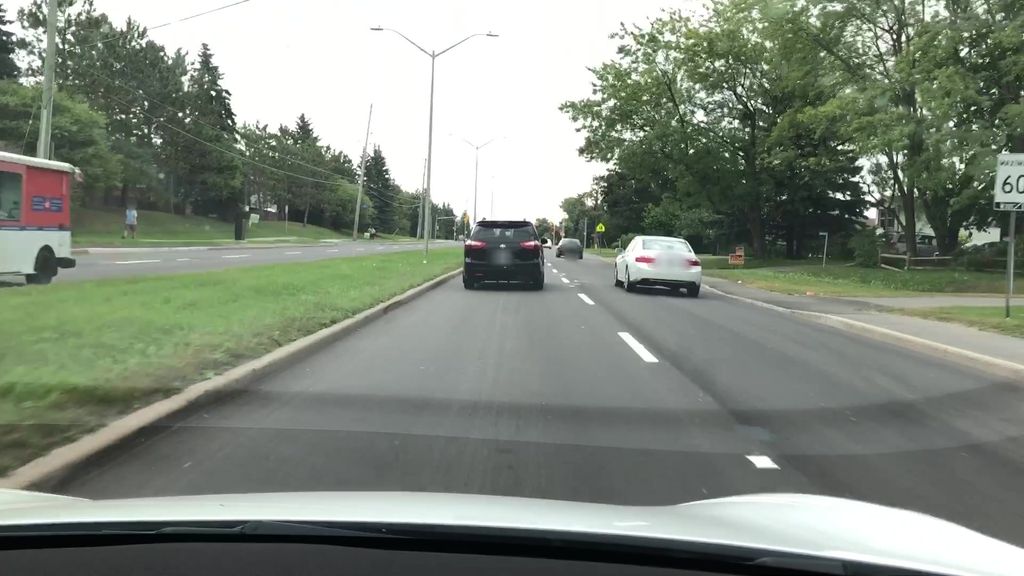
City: ottawa-gatineau